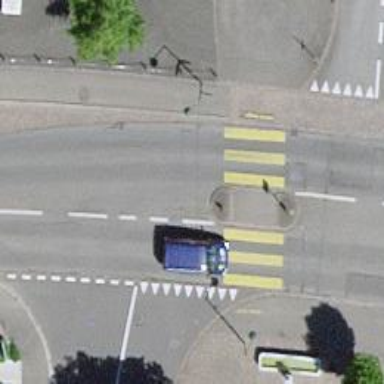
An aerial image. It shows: Zebra crossing with road island.